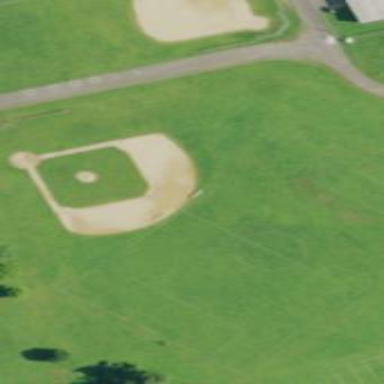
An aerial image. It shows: Baseball pitch for leisure and sports activities.